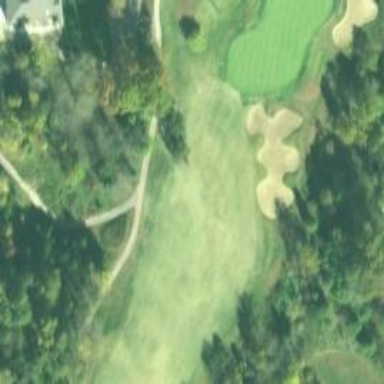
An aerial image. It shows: Golf fairway surrounded by grass.